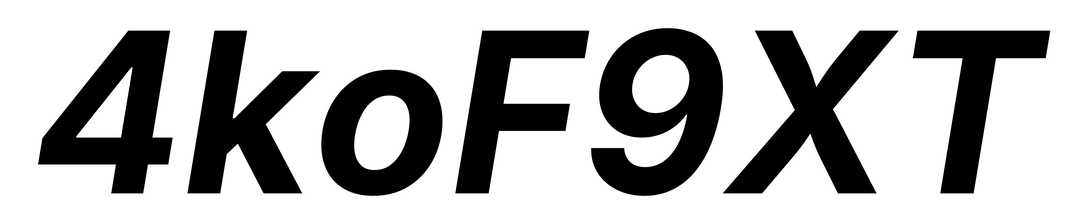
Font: Inter-Italic_Bold_Italic